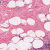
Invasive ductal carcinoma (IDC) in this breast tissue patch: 0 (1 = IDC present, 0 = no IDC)